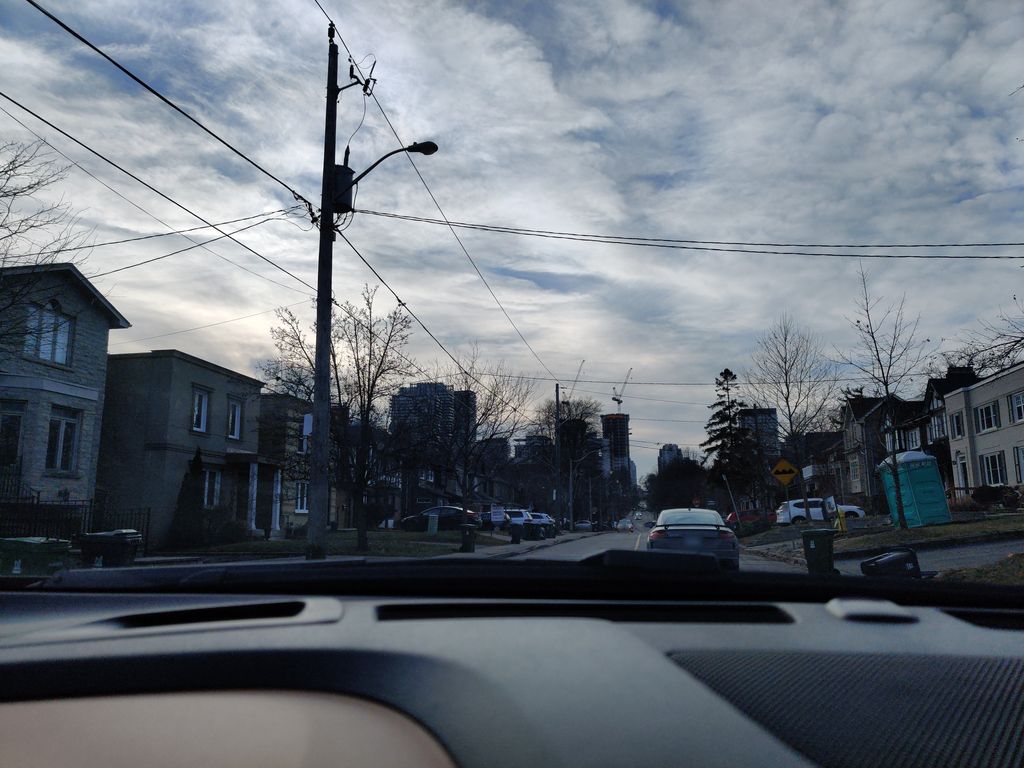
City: toronto